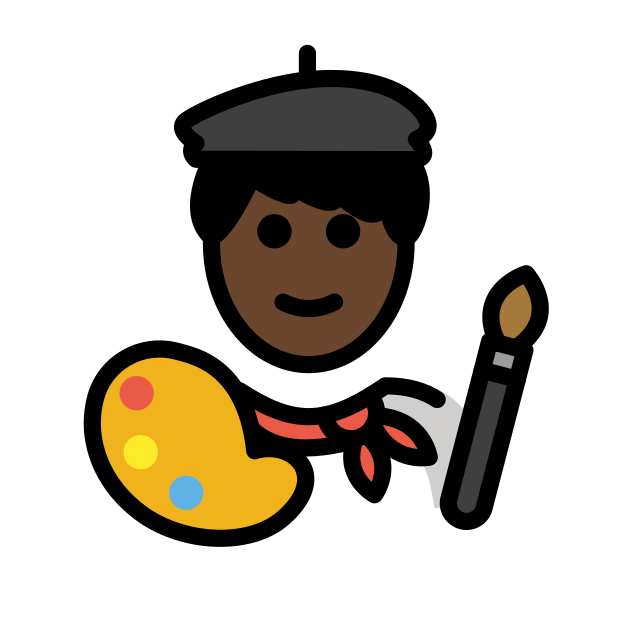
man artist: dark skin tone